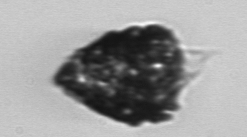
Label: Tintinnopsis